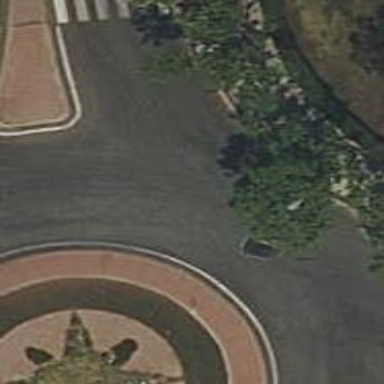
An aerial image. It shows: Roundabout on residential road.